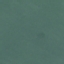
Land use / land cover: SeaLake